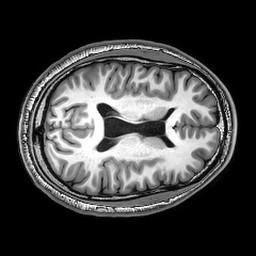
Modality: T1w
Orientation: axial
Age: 21
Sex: male
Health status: healthy
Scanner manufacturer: philips
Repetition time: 0.008164 s
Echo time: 0.00373 s